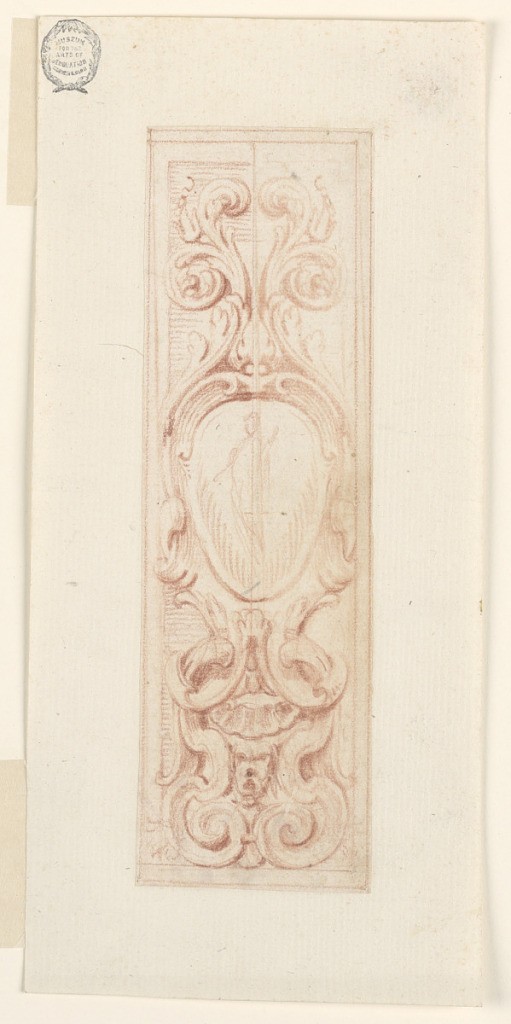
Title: Design for Stucco Decorations of Panels
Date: mid- 18th century
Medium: Red crayon on paper
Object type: Drawing
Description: Vertical format design for stucco decorations of panels. An escutcheon with a standing female is topped by acanthus scrolls. It is supported by a kind of pedestal, composed of scrolls, a shell, a mask.